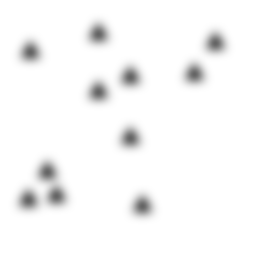
Squares: 0
Triangles: 11
Stars: 0
Total shapes: 11